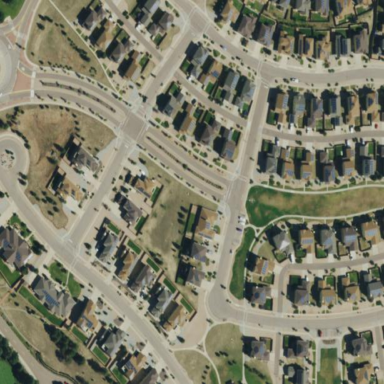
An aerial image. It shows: This residential area consists of single-family homes.